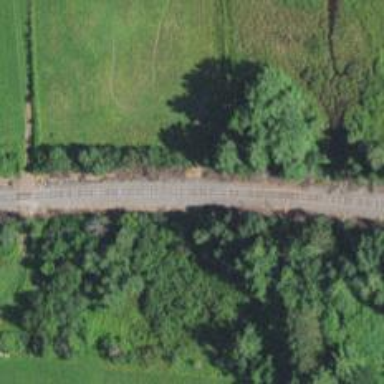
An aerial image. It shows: Abandoned railway.